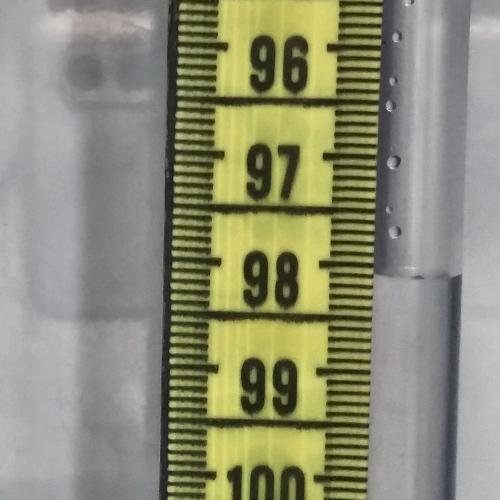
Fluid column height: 98.1 cm